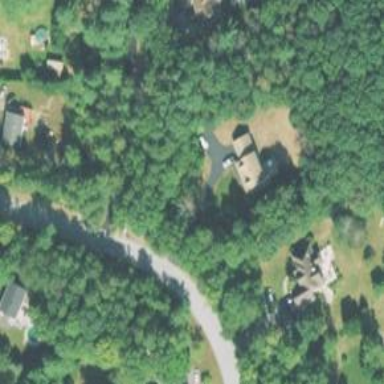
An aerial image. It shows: Residential driveway used as service road.